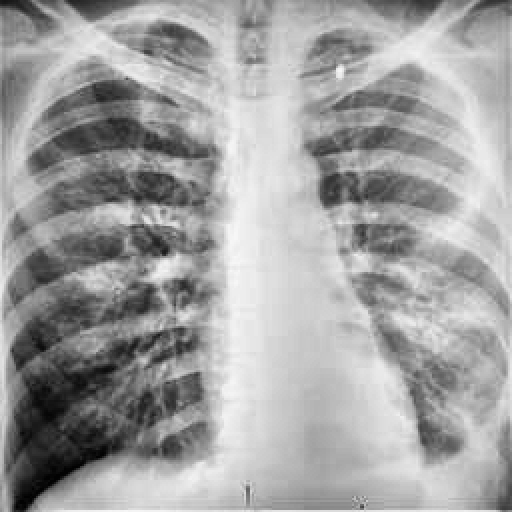
Finding: TUBERCULOSIS